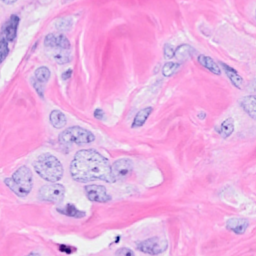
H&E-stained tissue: Breast